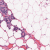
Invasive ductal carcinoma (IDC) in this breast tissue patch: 0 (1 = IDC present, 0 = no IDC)